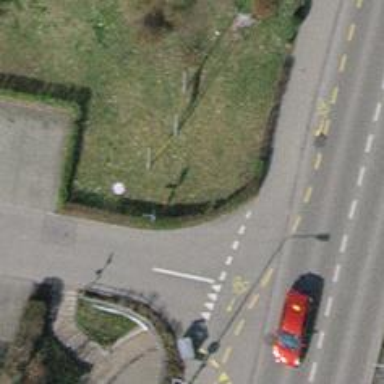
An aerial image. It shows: Flagpole structure.